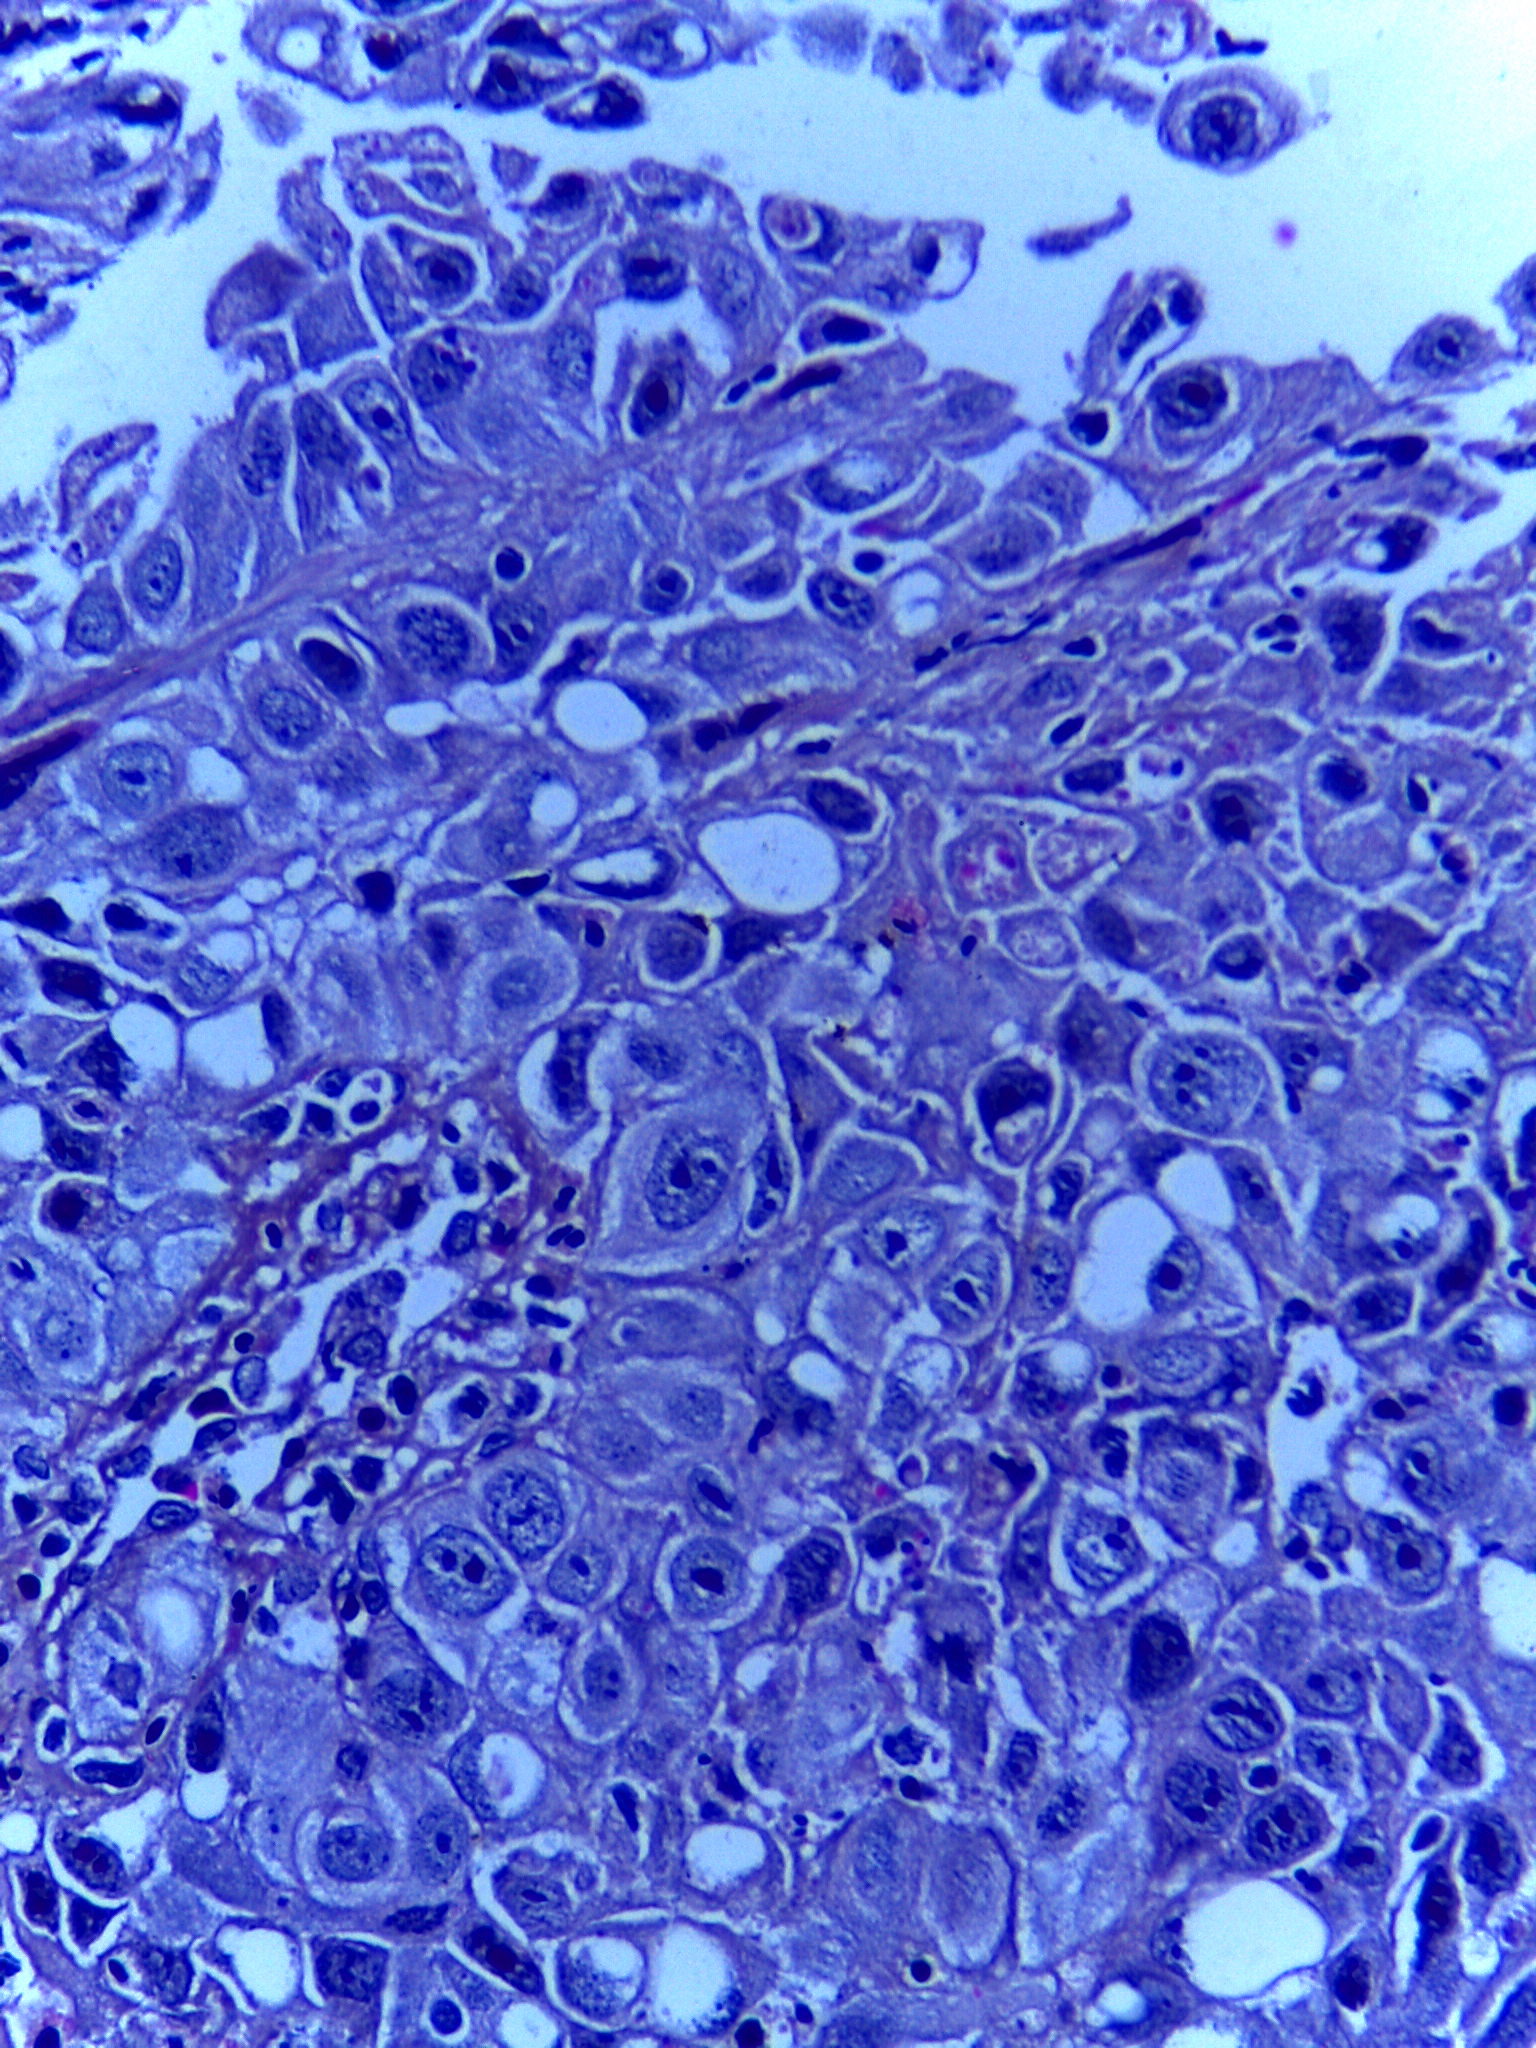
Diagnosis: OSCC